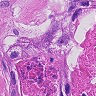
Metastatic tissue present: yes